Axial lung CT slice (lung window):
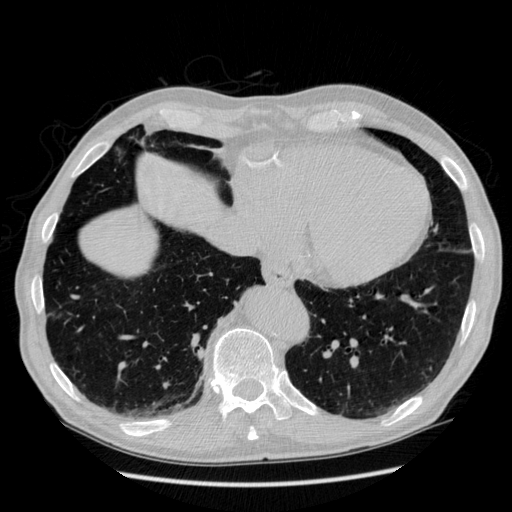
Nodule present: no